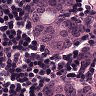
Metastatic tissue present: yes